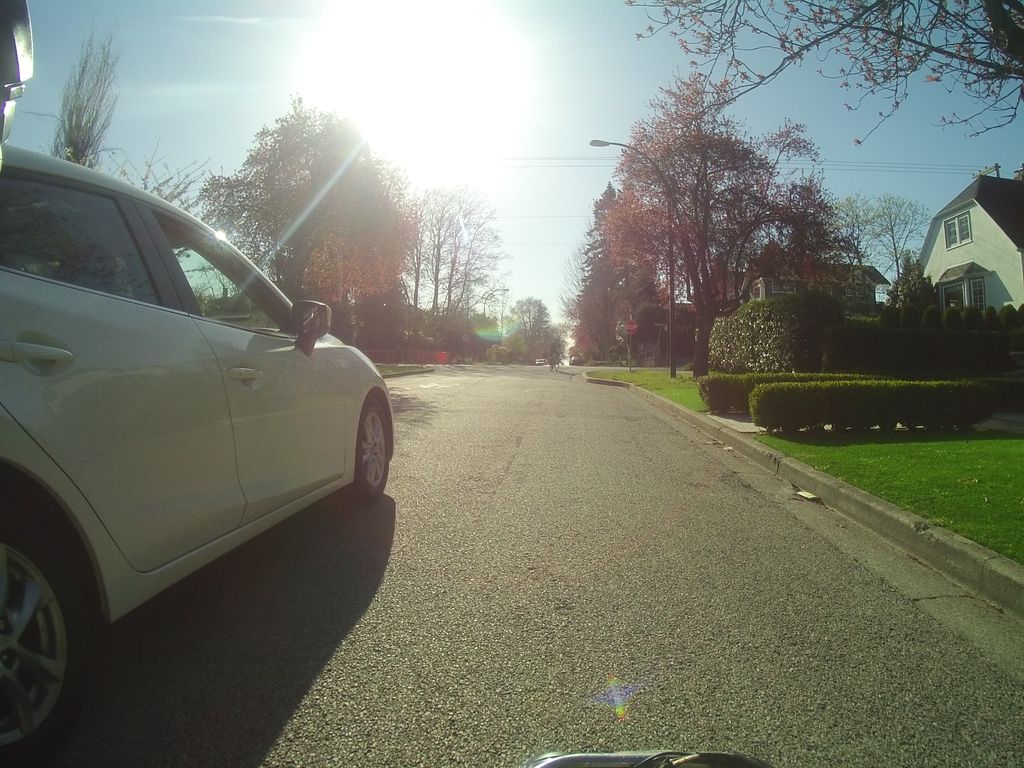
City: vancouver